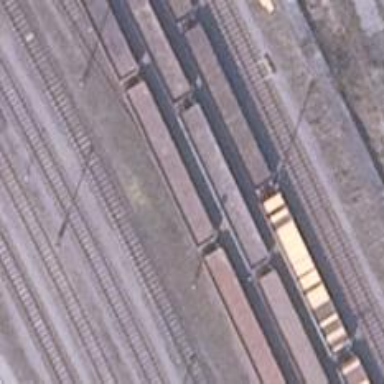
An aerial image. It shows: Railway switch.